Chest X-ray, PA view. Patient: 33 years old, sex M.
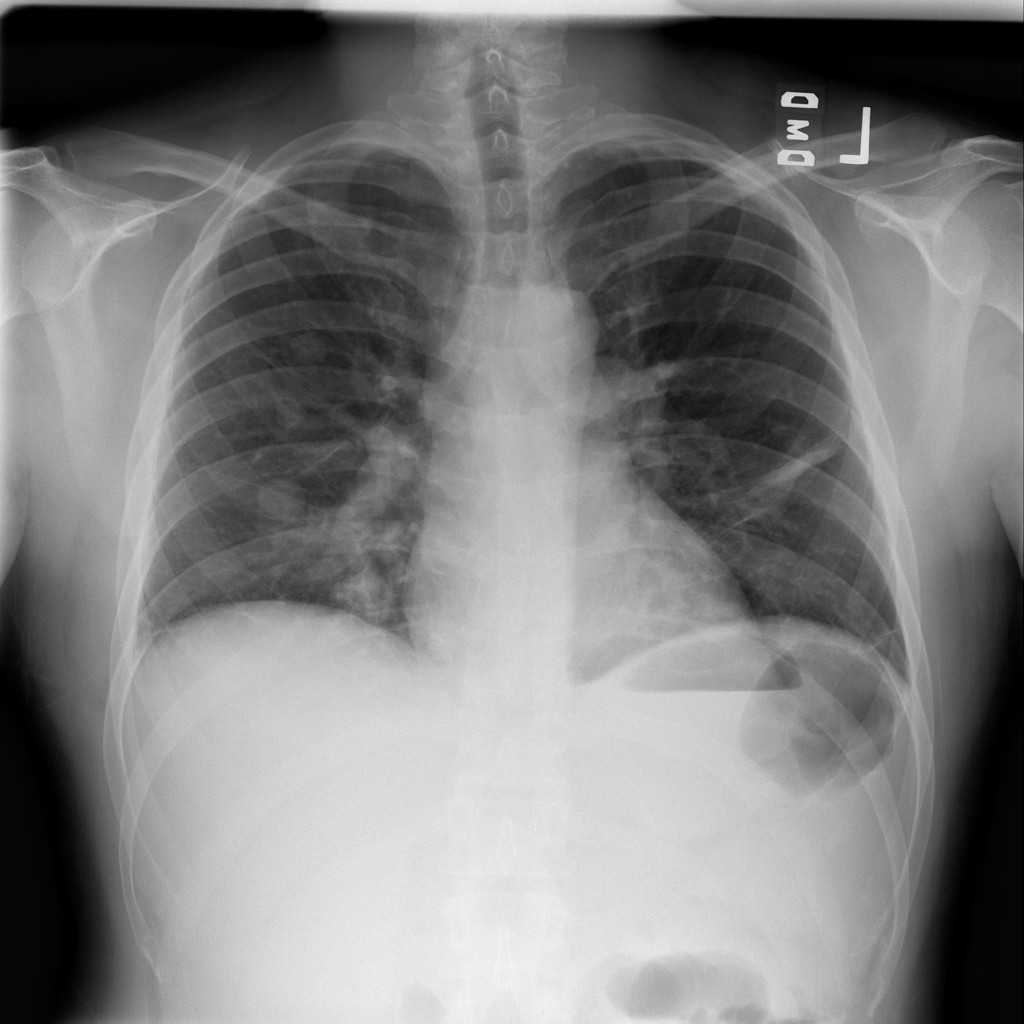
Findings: Atelectasis, Effusion, Nodule, Pleural_Thickening